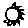
Label: sun